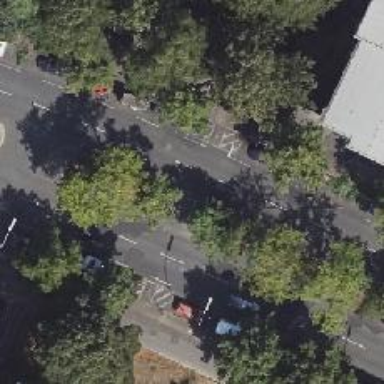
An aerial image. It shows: Traffic island located on footway.